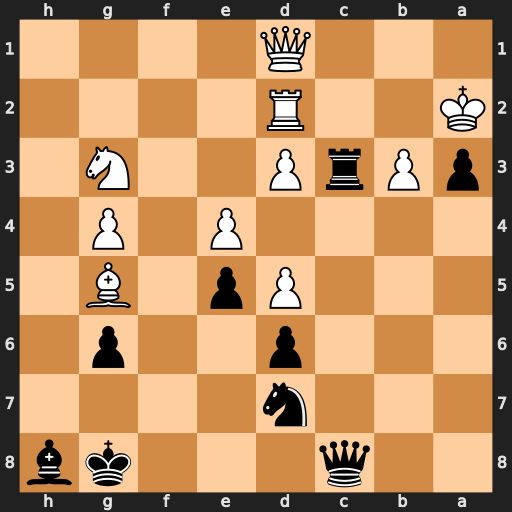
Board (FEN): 2q3kb/3n4/3p2p1/3Pp1B1/4P1P1/pPrP2N1/K2R4/3Q4
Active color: b
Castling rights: -
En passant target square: -
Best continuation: Rc1 Qxc1 Qxc1